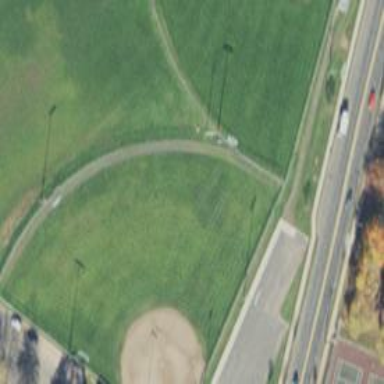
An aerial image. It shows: Baseball pitch for leisure and sports activities.